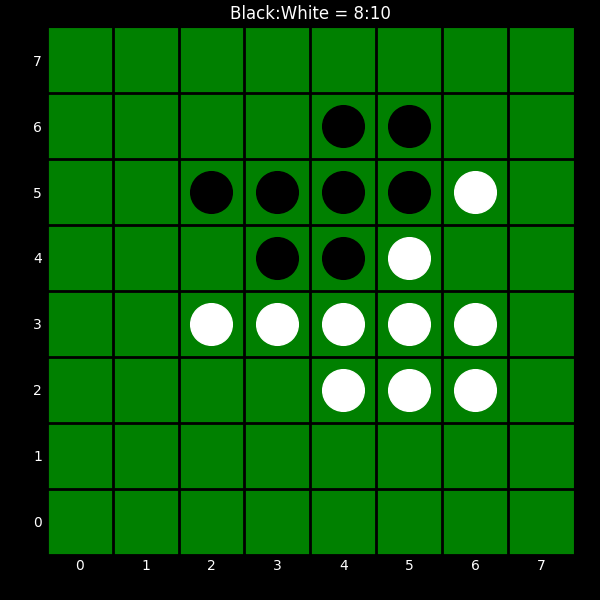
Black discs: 8
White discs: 10